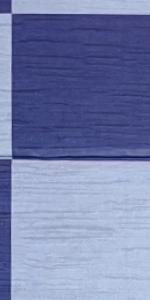
Label: Empty